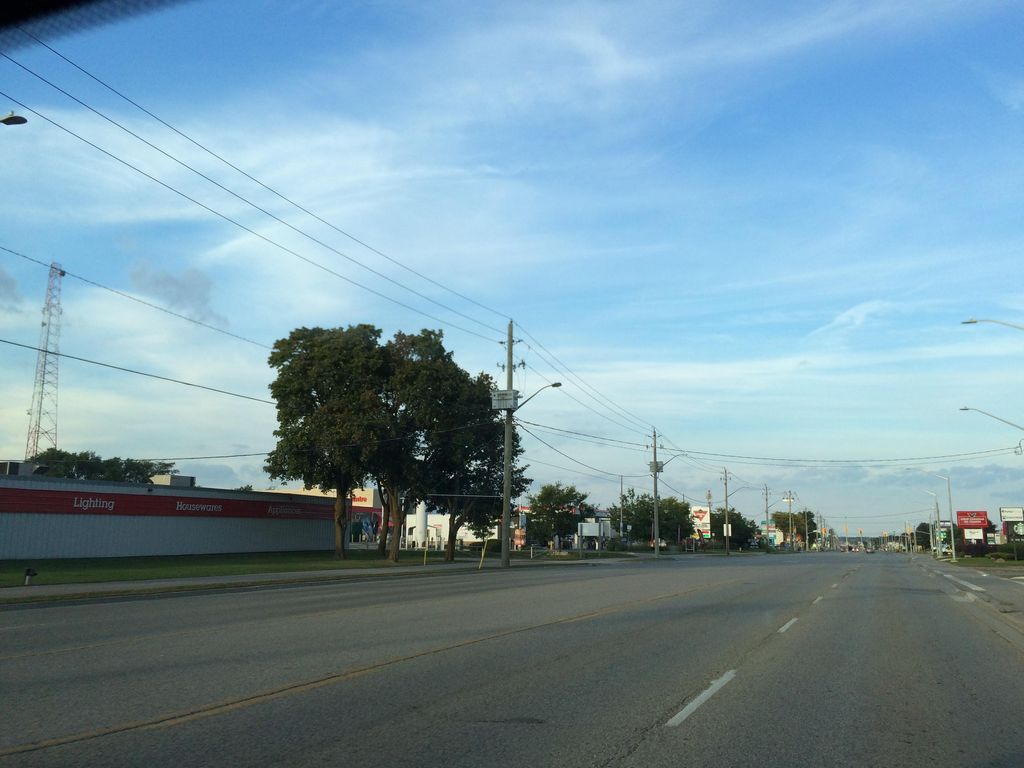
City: kitchener-waterloo